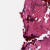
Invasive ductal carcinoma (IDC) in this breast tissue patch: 0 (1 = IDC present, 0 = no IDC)